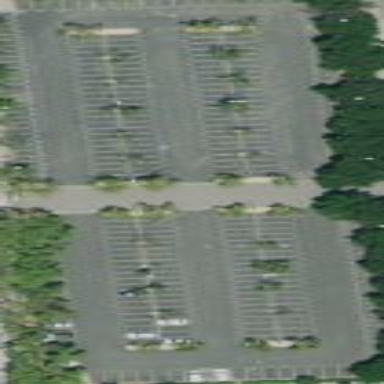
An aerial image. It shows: Parking area with surface dedicated for park and ride.